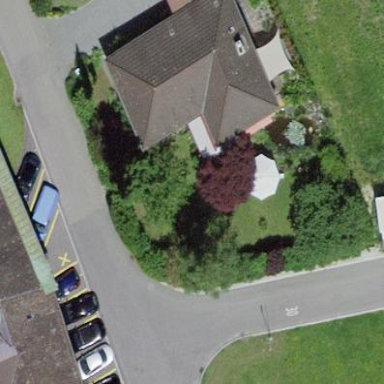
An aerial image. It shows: Residential building.